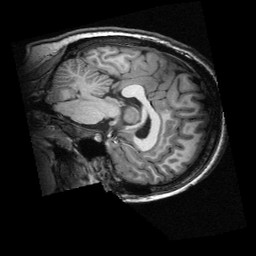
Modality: T1w
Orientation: sagittal
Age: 20
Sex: female